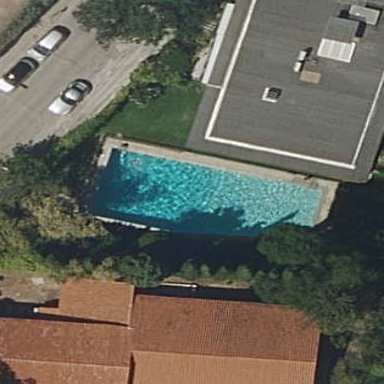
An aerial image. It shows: Swimming pool located in leisure land.